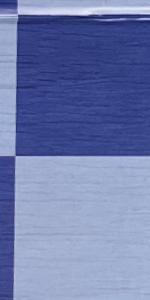
Label: Empty